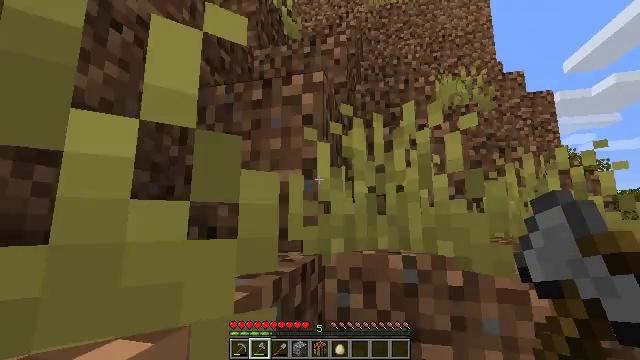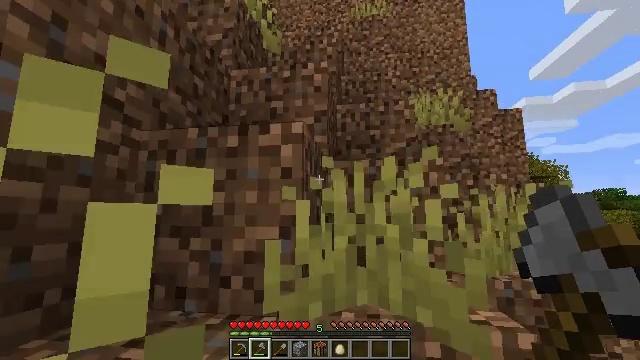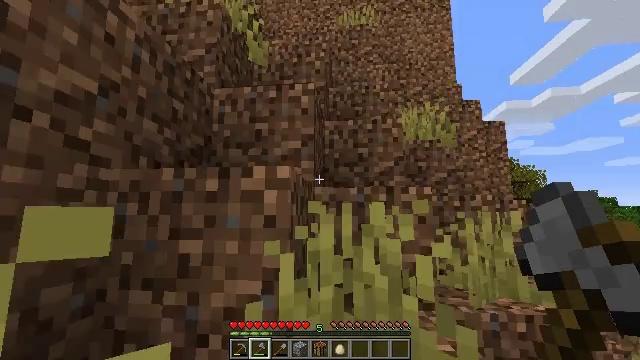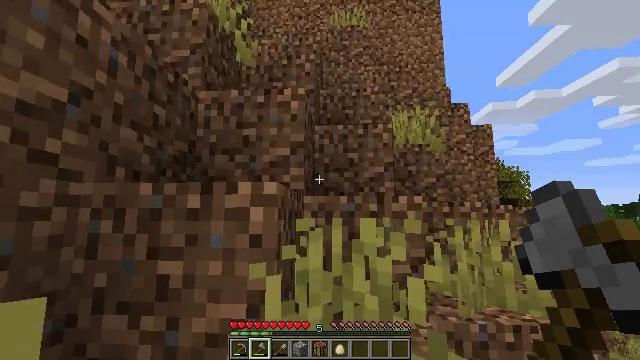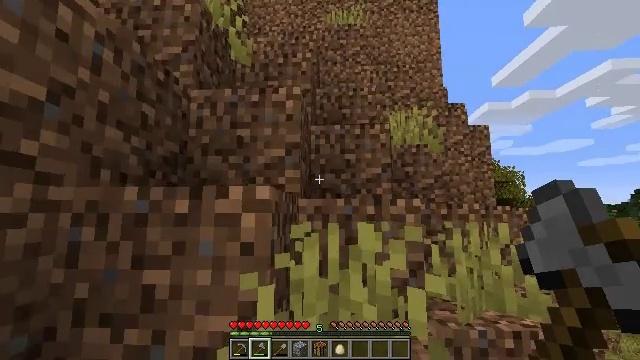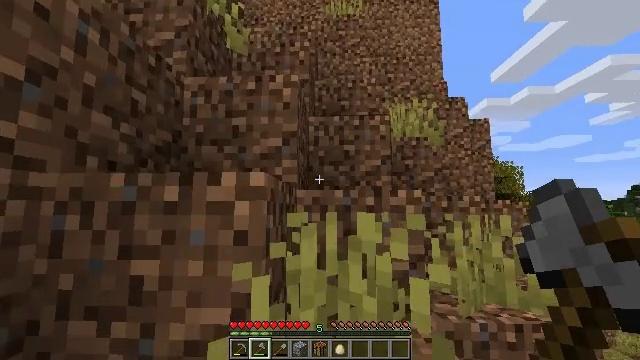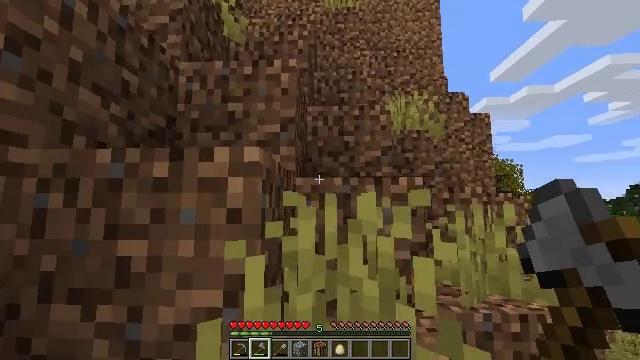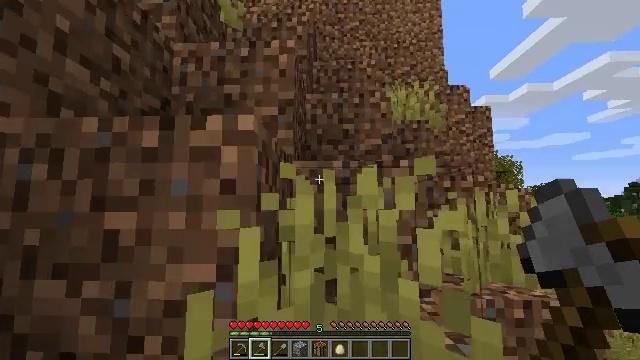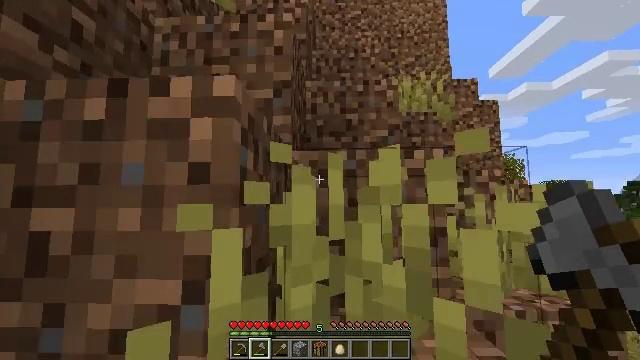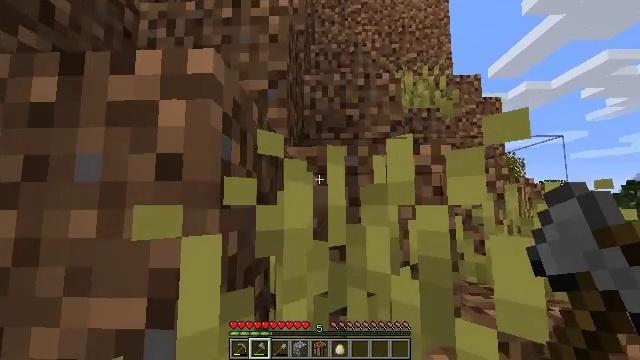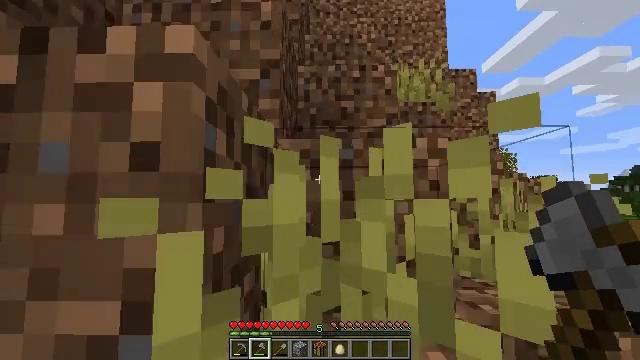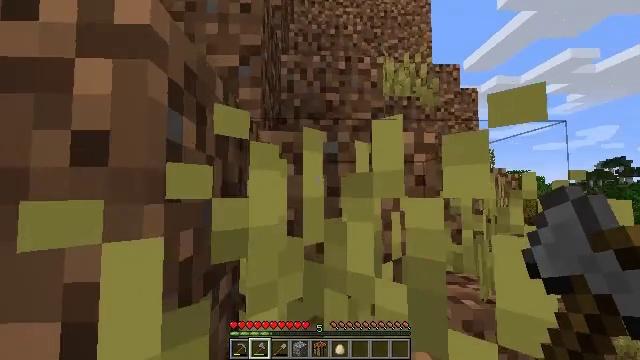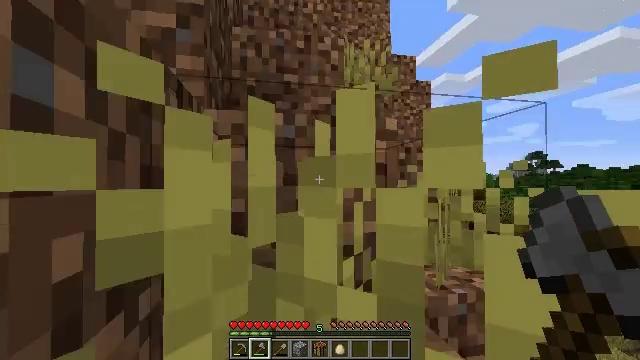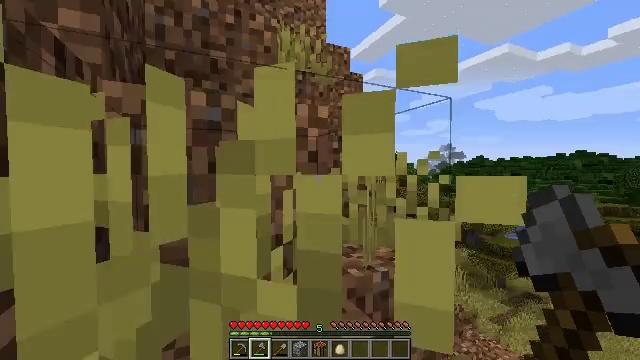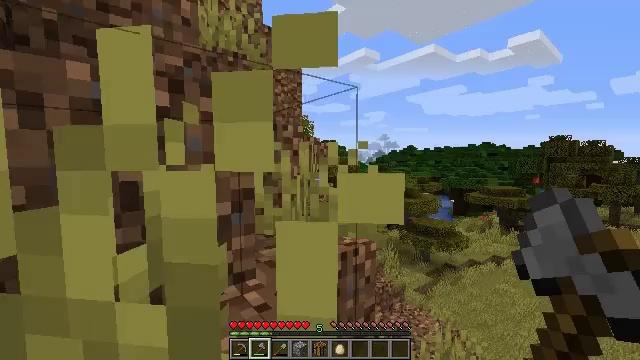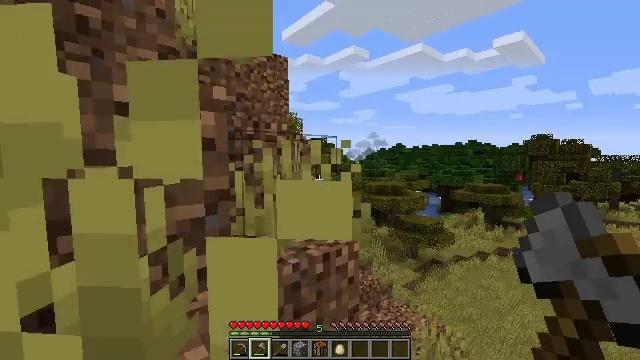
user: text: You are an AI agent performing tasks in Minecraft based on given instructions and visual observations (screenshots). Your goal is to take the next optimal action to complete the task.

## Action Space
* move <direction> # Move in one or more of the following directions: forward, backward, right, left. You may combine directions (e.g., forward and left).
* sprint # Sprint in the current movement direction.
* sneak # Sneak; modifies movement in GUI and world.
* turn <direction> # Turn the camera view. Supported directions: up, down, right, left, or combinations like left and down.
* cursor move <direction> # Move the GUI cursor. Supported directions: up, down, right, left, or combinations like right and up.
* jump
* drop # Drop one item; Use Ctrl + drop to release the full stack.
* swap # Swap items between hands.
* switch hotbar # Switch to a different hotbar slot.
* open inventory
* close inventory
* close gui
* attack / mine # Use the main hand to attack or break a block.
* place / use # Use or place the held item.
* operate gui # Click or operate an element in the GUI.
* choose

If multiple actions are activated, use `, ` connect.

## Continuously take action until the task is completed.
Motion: motion action
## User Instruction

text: Collect coarse dirt blocks.
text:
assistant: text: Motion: move forward, turn right, jump
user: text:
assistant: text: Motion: move forward, turn right, jump
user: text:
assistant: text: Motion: move forward, turn right, jump
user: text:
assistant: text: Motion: move forward
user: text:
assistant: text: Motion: move forward
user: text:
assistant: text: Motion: move forward
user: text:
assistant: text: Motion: move forward
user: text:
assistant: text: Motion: move forward
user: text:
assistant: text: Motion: no_op
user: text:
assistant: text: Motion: turn right and down
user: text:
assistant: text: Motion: move forward, turn right and down
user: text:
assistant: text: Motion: move forward, turn right and down
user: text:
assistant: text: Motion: move forward, turn right and down
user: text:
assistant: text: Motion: move forward, turn right and down
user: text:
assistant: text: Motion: move forward, turn right
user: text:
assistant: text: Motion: move forward
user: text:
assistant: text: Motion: move forward
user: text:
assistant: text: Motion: move forward, turn left
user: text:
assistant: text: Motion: move forward, turn left
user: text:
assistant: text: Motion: move forward, turn left and up
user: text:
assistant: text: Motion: move forward, turn left and up
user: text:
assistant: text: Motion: move forward, turn left and up
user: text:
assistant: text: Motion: move forward, turn left and up
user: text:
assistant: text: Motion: move forward, turn left and up
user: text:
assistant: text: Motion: move forward, turn left and up
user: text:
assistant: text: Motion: move forward, turn left and up
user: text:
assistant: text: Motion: move forward
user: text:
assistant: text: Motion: move forward
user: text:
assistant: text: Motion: move forward
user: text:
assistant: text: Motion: move forward